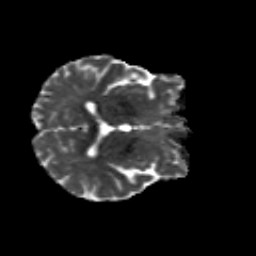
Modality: MD
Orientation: axial
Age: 26
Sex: male
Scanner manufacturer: siemens
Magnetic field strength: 3 T
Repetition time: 8.8 s
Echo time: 0.085 s